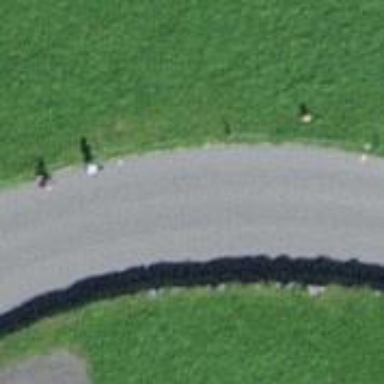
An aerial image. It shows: Unclassified road with asphalt surface.